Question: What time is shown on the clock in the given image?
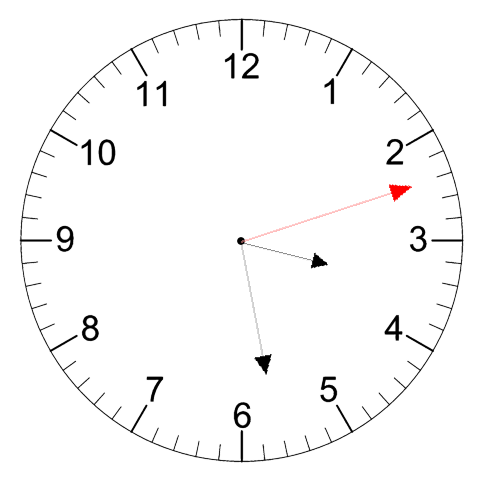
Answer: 03:28:12